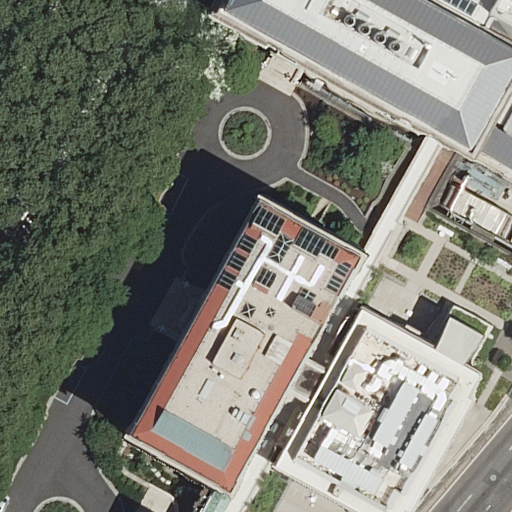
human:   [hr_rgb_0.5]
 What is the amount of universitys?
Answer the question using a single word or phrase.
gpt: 1

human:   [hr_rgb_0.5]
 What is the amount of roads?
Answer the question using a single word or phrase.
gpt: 13

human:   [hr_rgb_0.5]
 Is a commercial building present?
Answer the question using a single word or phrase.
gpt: no

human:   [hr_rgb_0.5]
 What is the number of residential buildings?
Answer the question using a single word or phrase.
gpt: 6

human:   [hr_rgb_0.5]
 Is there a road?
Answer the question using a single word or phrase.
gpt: yes

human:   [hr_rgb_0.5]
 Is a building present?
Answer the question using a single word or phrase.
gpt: yes

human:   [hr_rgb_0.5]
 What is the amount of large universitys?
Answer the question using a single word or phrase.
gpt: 1

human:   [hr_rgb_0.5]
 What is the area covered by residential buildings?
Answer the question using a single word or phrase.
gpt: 6752m2

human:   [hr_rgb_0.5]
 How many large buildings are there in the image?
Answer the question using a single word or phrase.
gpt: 3

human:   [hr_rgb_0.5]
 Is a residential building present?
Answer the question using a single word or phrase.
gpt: yes

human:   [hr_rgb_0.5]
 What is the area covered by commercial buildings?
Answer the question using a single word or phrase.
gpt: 0m2

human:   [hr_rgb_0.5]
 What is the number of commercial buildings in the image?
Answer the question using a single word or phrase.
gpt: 0

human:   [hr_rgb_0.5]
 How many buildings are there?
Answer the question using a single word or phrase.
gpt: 6

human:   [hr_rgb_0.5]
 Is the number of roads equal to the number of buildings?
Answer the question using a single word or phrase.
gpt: no

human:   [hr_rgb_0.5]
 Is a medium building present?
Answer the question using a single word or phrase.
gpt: yes

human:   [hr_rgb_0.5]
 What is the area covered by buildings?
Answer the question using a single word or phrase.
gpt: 6752m2

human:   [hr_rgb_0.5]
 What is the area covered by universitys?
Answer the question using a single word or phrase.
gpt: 8295m2

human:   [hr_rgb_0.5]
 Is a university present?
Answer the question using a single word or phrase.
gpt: yes

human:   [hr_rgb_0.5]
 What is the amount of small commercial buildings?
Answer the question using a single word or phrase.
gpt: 0

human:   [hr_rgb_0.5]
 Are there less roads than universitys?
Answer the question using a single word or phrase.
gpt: no

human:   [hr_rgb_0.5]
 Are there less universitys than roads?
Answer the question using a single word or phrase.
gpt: yes

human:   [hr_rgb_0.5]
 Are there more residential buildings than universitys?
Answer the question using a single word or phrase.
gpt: yes

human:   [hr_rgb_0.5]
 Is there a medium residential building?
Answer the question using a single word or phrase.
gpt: yes

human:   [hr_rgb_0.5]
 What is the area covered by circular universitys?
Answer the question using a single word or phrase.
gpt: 0m2

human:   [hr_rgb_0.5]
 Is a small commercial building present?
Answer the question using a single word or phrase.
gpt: no

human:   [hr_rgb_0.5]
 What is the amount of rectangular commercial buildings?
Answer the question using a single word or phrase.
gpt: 0

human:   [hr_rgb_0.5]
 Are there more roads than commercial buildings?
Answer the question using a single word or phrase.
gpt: yes

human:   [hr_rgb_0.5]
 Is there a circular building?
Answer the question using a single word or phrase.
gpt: no

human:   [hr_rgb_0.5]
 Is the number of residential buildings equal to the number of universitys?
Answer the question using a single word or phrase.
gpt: no

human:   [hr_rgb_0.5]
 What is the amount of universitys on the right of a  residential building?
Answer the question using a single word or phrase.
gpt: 1

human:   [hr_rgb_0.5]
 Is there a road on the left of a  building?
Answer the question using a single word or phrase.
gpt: yes

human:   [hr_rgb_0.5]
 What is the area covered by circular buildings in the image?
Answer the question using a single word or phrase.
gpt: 0m2

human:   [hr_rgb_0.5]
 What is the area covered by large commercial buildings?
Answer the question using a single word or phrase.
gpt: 0m2

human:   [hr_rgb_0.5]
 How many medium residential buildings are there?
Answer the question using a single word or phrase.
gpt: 1

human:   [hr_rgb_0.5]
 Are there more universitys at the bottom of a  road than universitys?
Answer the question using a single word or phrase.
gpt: no

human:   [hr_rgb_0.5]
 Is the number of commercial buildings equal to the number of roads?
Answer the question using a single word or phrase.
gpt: no

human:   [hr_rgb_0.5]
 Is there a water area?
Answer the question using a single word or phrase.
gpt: no

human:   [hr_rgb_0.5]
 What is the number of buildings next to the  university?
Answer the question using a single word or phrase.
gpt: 6

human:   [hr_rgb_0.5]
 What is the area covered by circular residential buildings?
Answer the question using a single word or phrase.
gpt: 0m2

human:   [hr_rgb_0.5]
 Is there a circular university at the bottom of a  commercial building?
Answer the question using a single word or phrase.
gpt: no

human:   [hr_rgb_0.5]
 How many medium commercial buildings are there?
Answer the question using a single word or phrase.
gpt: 0

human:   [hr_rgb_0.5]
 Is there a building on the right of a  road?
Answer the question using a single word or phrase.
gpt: yes

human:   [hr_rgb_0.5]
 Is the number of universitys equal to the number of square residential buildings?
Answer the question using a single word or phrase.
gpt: no

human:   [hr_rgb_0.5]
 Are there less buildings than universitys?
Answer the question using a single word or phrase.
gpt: no

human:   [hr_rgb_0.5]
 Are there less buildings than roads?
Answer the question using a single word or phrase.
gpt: yes

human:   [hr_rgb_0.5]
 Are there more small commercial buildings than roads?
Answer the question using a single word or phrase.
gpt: no

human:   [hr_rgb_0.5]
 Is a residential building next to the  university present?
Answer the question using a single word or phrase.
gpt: yes

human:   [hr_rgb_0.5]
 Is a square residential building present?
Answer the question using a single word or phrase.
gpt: no

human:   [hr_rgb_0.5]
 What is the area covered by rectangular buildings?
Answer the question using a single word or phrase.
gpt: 247m2

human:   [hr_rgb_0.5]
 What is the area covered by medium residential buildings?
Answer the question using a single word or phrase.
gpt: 223m2

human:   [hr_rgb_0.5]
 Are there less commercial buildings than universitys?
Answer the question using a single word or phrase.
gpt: yes

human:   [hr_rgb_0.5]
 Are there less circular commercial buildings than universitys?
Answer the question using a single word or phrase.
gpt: yes

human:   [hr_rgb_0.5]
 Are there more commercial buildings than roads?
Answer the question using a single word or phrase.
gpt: no

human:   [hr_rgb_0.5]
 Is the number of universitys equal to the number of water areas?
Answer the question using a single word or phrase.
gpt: no

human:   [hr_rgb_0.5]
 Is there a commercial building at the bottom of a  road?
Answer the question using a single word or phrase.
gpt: no

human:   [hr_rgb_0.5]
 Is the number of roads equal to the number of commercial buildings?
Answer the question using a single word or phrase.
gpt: no

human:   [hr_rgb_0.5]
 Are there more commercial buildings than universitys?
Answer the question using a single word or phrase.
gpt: no

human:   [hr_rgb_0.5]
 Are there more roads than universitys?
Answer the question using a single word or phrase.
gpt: yes

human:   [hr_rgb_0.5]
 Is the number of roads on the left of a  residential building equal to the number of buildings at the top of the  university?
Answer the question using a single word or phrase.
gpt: no

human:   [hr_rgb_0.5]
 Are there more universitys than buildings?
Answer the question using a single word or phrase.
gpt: no

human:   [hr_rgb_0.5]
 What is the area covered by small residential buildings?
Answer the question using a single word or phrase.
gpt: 23m2

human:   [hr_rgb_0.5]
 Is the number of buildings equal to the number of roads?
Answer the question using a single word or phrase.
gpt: no

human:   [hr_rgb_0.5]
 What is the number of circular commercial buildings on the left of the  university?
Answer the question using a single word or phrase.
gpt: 0

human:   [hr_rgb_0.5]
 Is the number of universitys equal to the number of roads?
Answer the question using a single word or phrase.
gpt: no